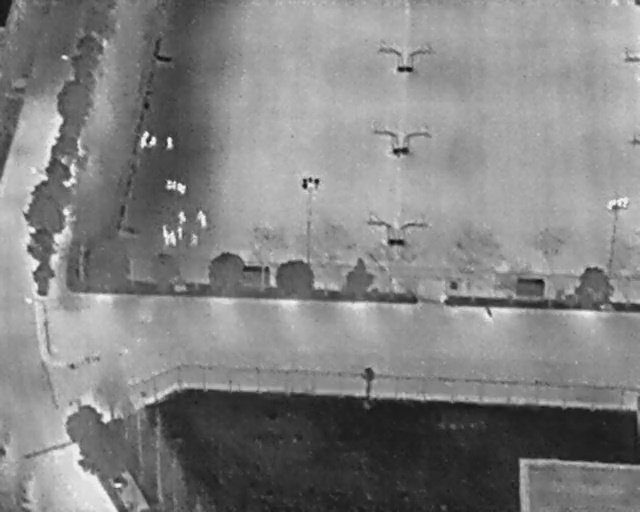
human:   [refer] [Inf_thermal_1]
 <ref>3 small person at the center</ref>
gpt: <box>[[29, 46, 31, 47, 2], [31, 42, 32, 43, 2], [30, 41, 31, 42, 2]]</box>

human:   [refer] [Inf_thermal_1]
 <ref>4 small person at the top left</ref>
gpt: <box>[[25, 27, 27, 28, 2], [22, 26, 24, 28, 2], [21, 27, 23, 28, 2], [21, 25, 23, 27, 2]]</box>